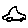
Label: car